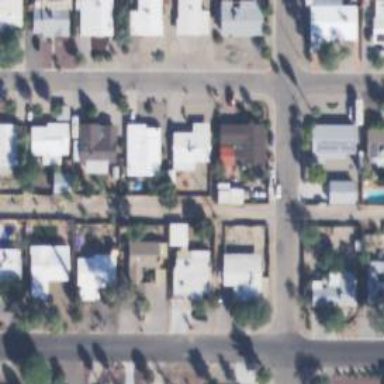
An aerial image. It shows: Alleyway designated as service road.